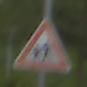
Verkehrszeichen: KinderRechts
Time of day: Midday
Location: Outdoor (Nature)
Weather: Overcast
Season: Autumn
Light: Natural